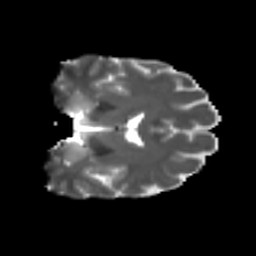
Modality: T2w
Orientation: coronal
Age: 37
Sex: male
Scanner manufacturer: ge
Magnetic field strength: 3 T
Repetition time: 7.8 s
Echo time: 0.0608 s